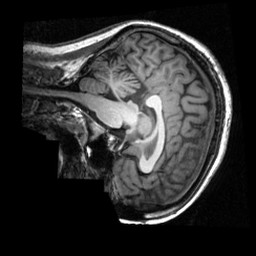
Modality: T1w
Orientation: sagittal
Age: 21
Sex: female